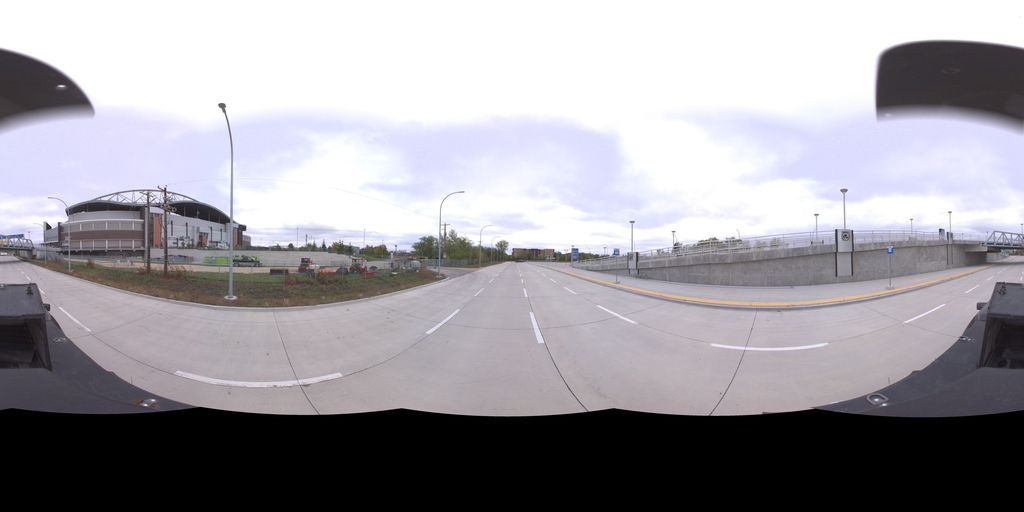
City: winnipeg